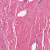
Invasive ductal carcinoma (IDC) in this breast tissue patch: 0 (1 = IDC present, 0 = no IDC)